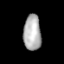
Tissue: lung
Cell type: Epithelial cells
Senescence score: 0.6043
Nuclear area (px): 615
Mean DAPI intensity: 176.216